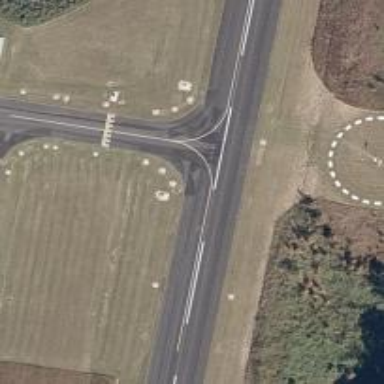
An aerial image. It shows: View of taxiway at the airport.